Question: I am trying to draw what is in the picture. So I can draw the random colored square but I am having trouble getting the for loop to draw squares in the patter like the image.
Code:
'''
for (int i =0; i < image.width; i = i+5) {
for (int j = 0; j < image.height; j = j+5) {
//will this for loop give me what's in the image?
//want to incorporate the code below in here. Modifications?
glPushMatrix();
glTranslatef(i, j, 0);
glColor3ub( rand()%255, rand()%255, rand()%255 );
glBegin(GL_QUADS);
glVertex2i(0,0);
glVertex2i(1,0);
glVertex2i(1,1);
glVertex2i(0,1);
glEnd();
glPopMatrix();
}
}
'''
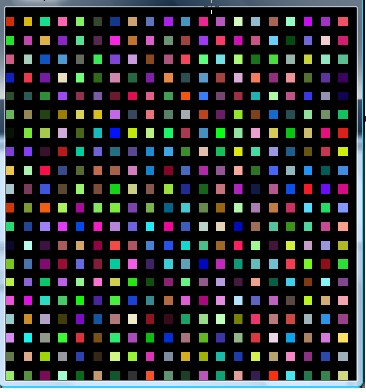
Answer: You're not even using 'i' and 'j' in your loop body. Try substituting those for 'xpos' and 'ypos' (whatever those are).